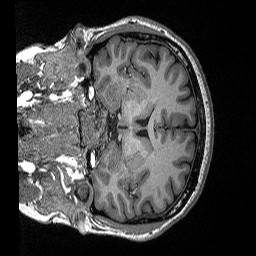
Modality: T1w
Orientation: coronal
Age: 39
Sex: female
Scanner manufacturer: siemens
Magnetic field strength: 3 T
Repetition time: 2.3 s
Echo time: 0.00298 s